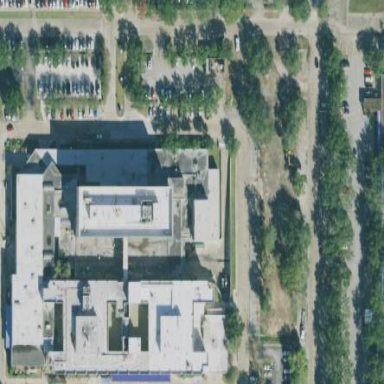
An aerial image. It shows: Healthcare facility identified as hospital.